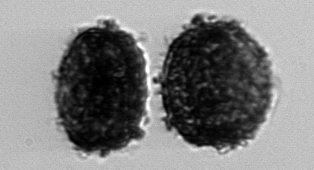
Label: Thalassiosira_TAG_external_detritus